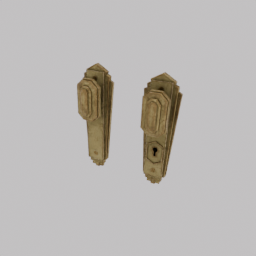
Label: mechanical